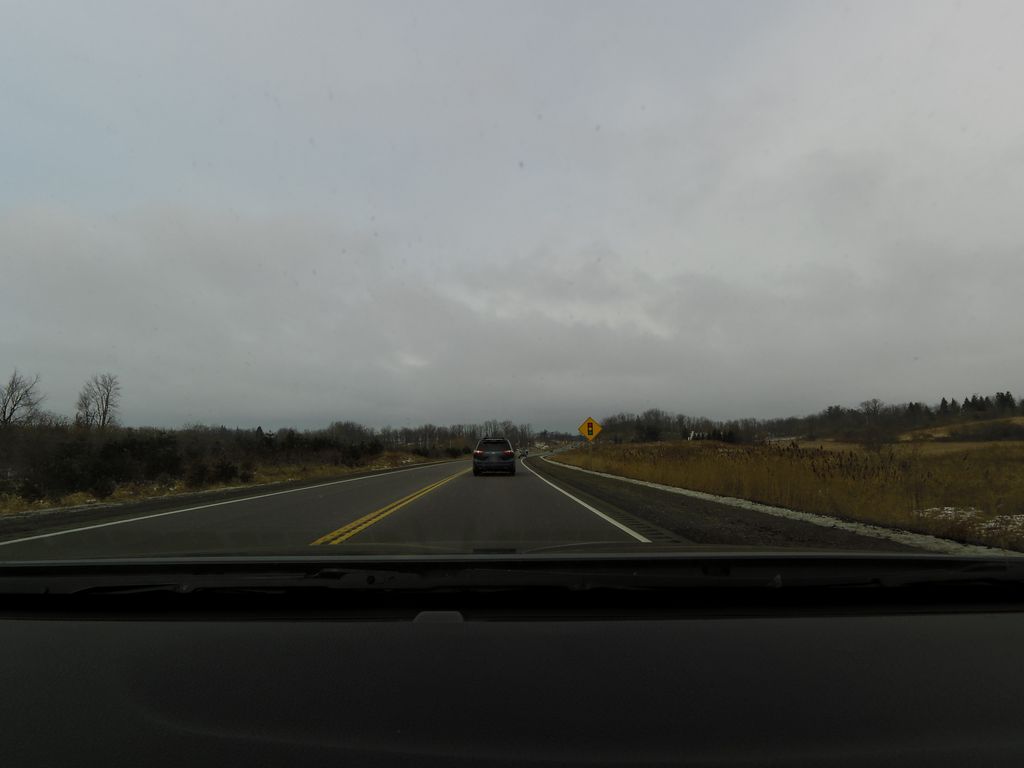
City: hamilton